Aerial crown-view tile of a tropical tree (Barro Colorado Island, Panama), acquired 20250414:
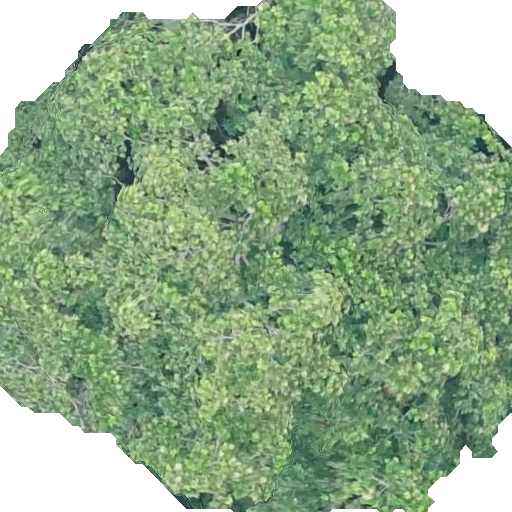
Species: Anacardium excelsum
GBIF accepted scientific name: Anacardium excelsum
Crown area: 362.645 m²